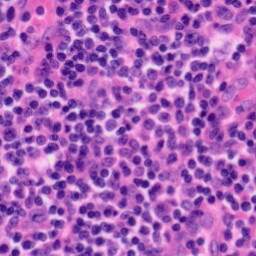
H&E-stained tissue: Tonsil